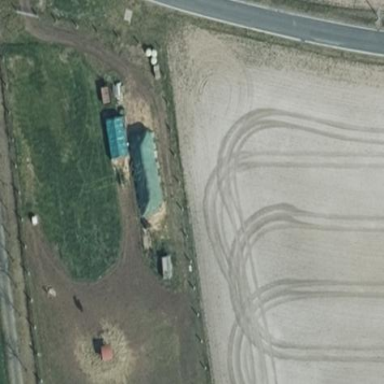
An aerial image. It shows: Farmyard area.